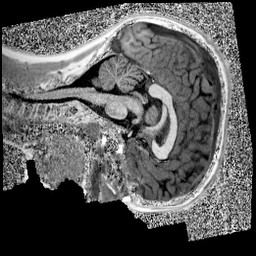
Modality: UNIT1
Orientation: sagittal
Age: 11
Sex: male
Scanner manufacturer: siemens
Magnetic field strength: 3 T
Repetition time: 4 s
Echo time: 0.00299 s